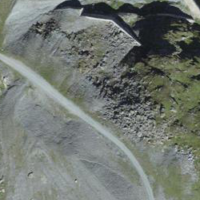
EUNIS habitat code: 31
Species observed at this site:
Erebia tyndarus